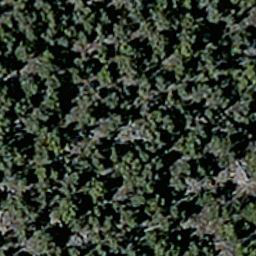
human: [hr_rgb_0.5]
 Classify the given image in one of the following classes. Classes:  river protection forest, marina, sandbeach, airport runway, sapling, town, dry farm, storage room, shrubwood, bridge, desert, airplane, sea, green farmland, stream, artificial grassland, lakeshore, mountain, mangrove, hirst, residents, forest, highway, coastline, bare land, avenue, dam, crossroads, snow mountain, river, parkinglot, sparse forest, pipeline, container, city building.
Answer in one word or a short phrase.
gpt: sparse forest